Current action and preconditions to check: path_clear

Your task: For each precondition in the list above, predict whether it will hold at this action.

Consider the current scene as observed from the mobile robot's camera, and analyze the predicted future states of all dynamic agents (e.g., people, animals, vehicles, or any moving entities) within the NEXT SECOND.

IMPORTANT: Only answer "very likely" if you are absolutely certain—based on strong, clear evidence—that a dynamic agent will violate the precondition in the predicted future state. Do NOT answer "very likely" for unlikely, ambiguous, or low-probability risks.

Ask yourself for each precondition: Is there a high probability, with clear and convincing evidence, that the predicted future states of any dynamic agent will interfere with the predicted future state of the currently executing action within the NEXT SECOND, causing that precondition to fail?

Assess the risk level based on these predictions. Use "likely" or "very likely" if motions create a clear risk of interference.

Use "neutral" or "improbable" if agents are nearby but their predicted paths are clearly diverging or non-conflicting.

Failure Risk Categories: "very improbable", "improbable", "neutral", "likely", "very likely"

Answer Format: Output ONLY the probability_of_failure value from these categories: "very improbable", "improbable", "neutral", "likely", "very likely"

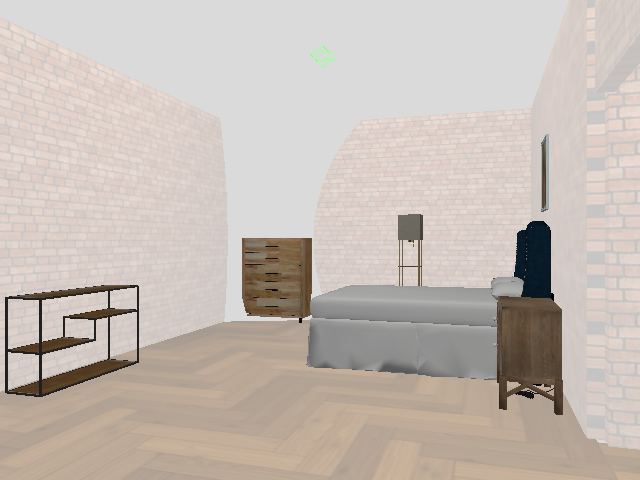

Answer: very improbable